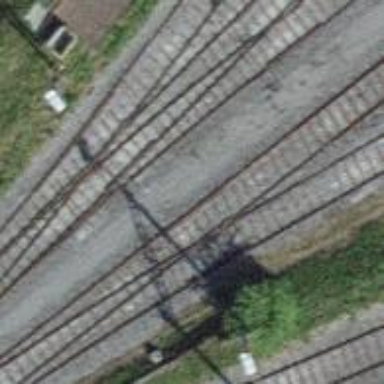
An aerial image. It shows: Yard with single rail track. The railway track is electrified with contact line for service purposes.